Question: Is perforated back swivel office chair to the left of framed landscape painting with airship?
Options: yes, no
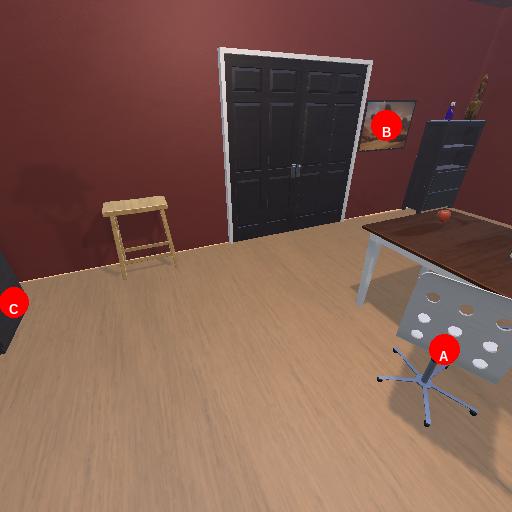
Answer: yes